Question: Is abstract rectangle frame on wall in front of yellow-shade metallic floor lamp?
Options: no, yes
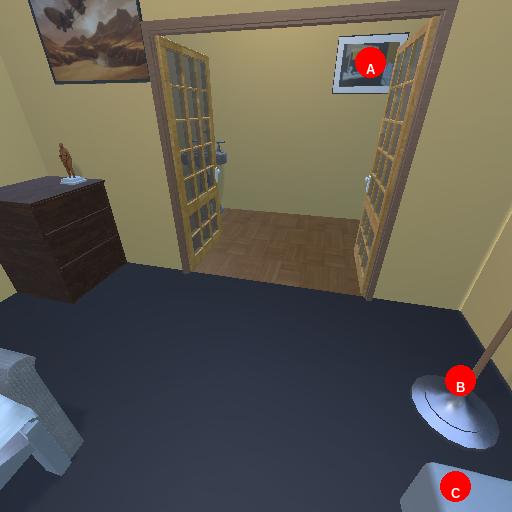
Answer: no